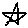
Label: star